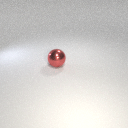
large red metal sphere